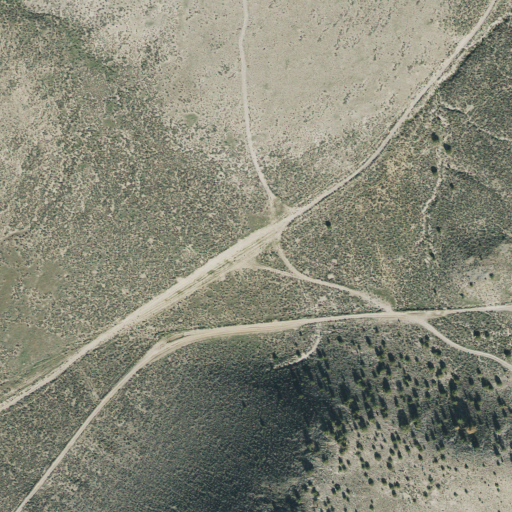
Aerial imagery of gap in Utah named Rattlesnake Pass containing only shrub